Aerial crown-view tile of a tropical tree (Barro Colorado Island, Panama), acquired 20250616:
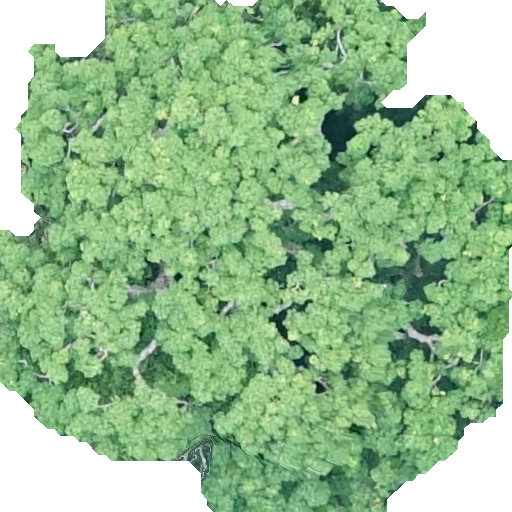
Species: Ceiba pentandra
GBIF accepted scientific name: Ceiba pentandra
Crown area: 335.701 m²